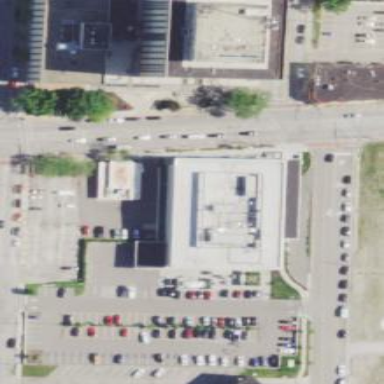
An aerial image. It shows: Clinic building offering healthcare services.